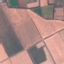
Land use / land cover class: PermanentCrop